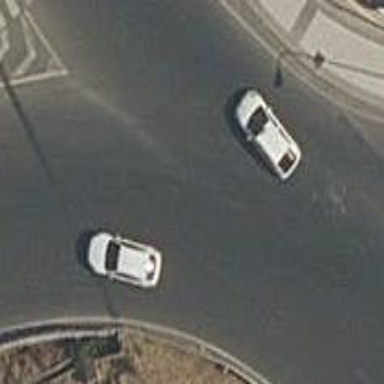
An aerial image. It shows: Secondary road made of asphalt leading to roundabout.